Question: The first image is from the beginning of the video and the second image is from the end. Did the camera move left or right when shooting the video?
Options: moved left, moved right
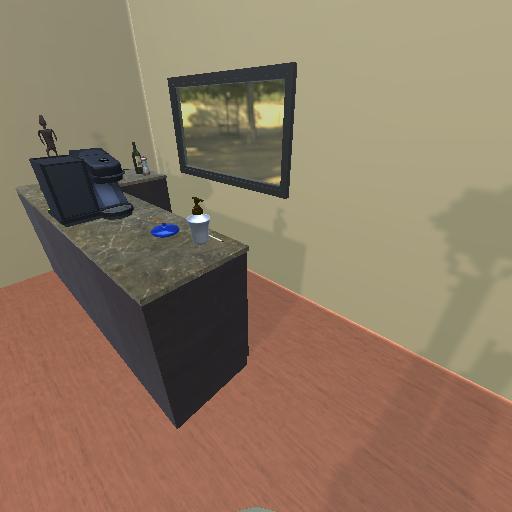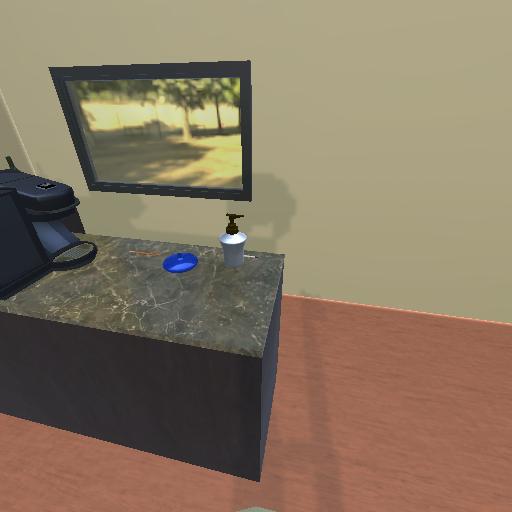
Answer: moved left